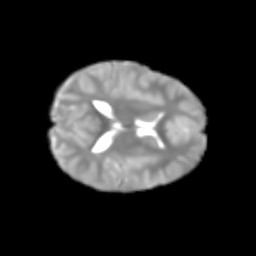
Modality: T2w
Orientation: axial
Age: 6
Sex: female
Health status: healthy